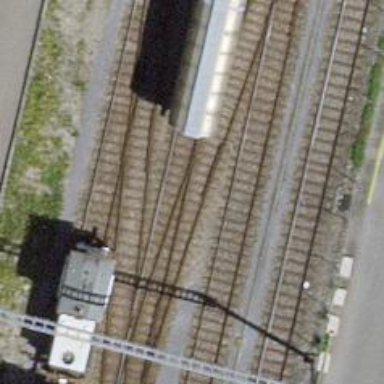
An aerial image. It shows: Disused spur railway line with single track and electrified contact line.